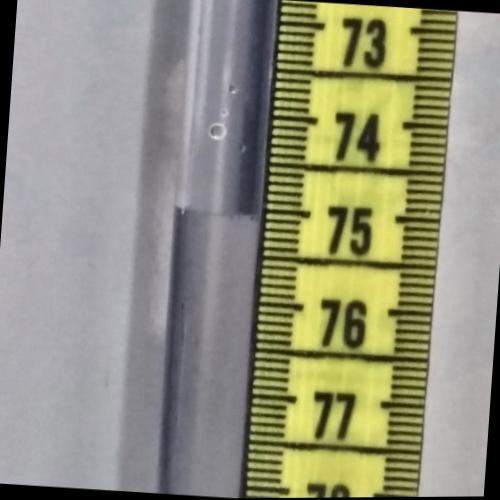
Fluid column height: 75.1 cm